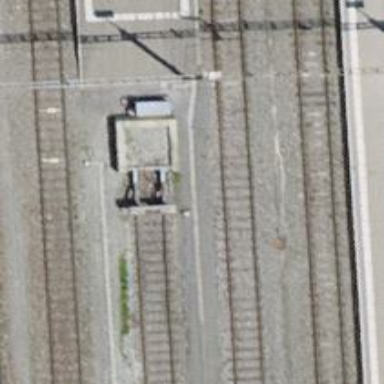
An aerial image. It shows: Railway buffer stop.